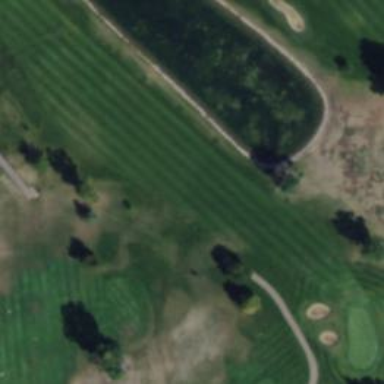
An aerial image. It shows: Grassy area designated as golf fairway.